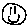
Label: smiley face